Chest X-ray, AP view. Patient: 40 years old, sex M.
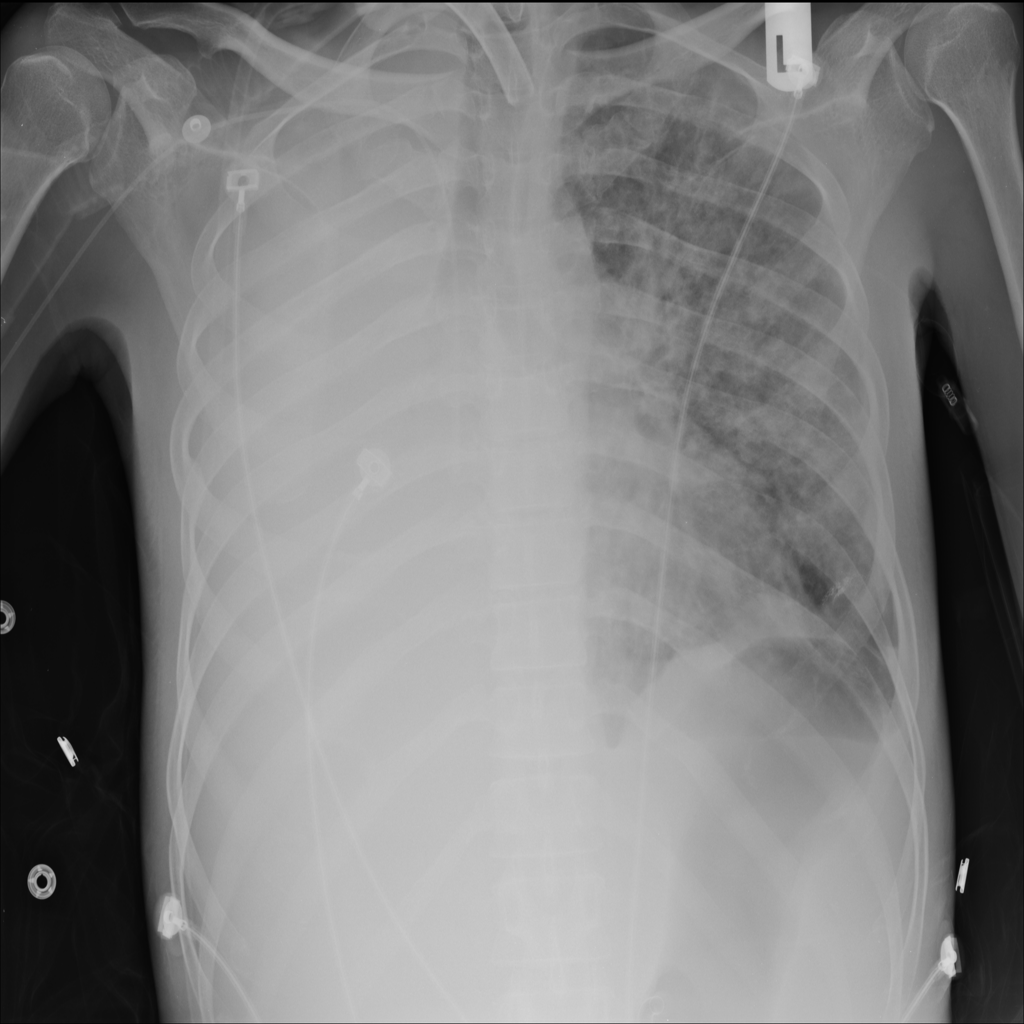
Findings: No Finding